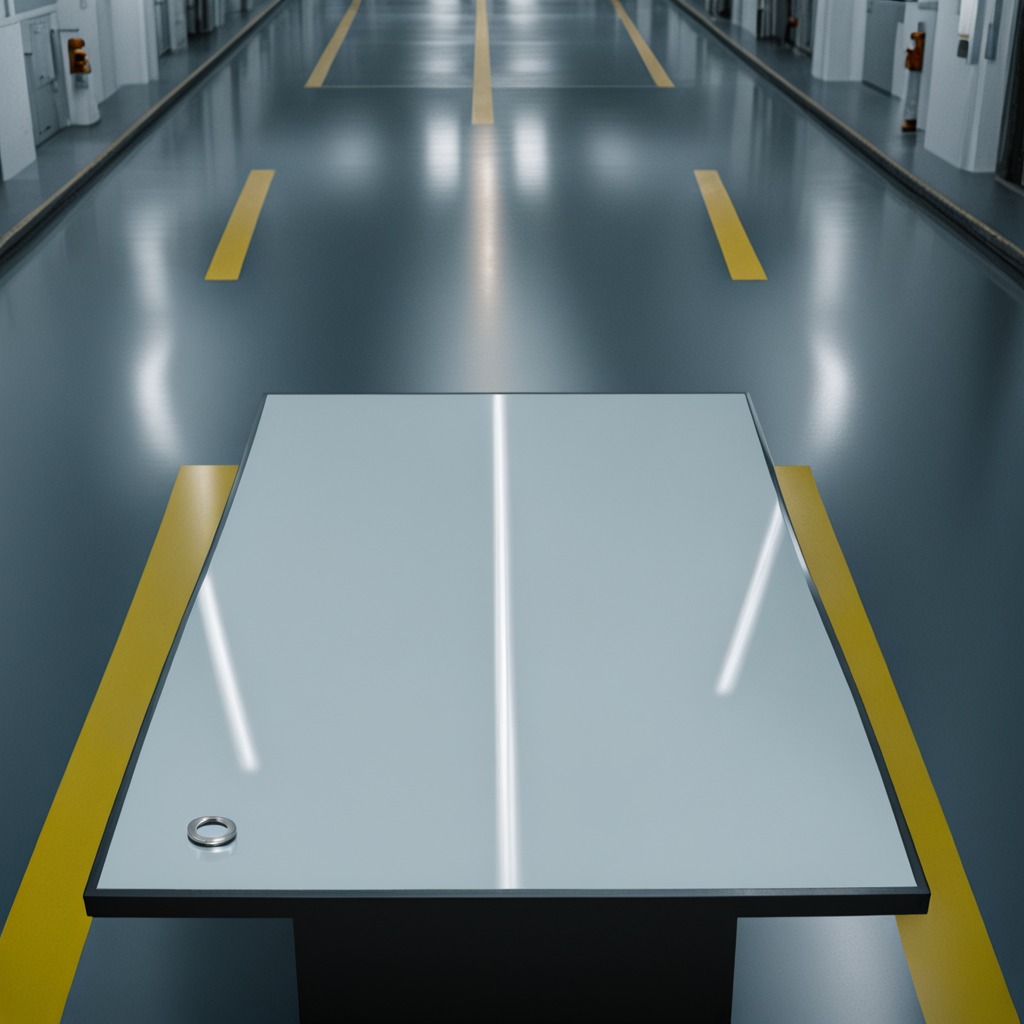
A flat metal washer is lying on the table in the ship maintenance bay.